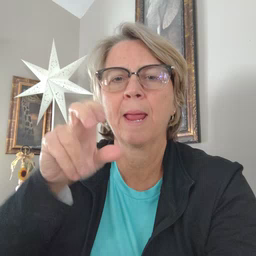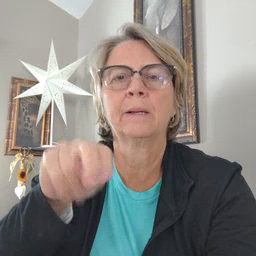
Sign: pen